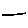
Label: line